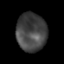
Tissue: lung
Cell type: Others
Senescence score: 0.2425
Nuclear area (px): 1135
Mean DAPI intensity: 67.737